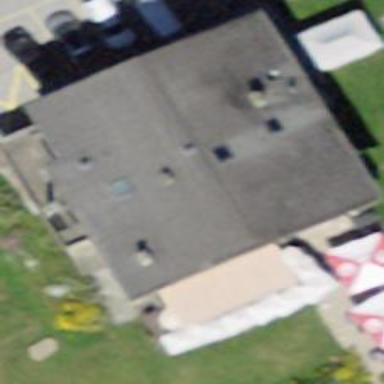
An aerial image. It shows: Restaurant.